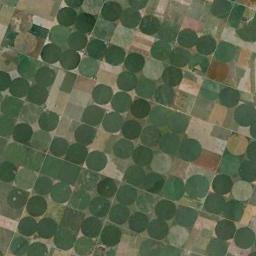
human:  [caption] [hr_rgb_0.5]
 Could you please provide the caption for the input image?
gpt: There are many small round farms .

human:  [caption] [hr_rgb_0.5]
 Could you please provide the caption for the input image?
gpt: There are many green circle farmland .

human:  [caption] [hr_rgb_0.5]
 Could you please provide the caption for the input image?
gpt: Many dense, Dark green, Light green and tan mixed neatly arranged circular farmland .

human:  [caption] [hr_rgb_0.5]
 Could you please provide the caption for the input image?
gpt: Many dark green circular farmlands are neatly arranged on the ground .

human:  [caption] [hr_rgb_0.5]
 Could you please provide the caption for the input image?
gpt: There are dozens of circular farmlands of the same size with some rectangle farmlands among them .